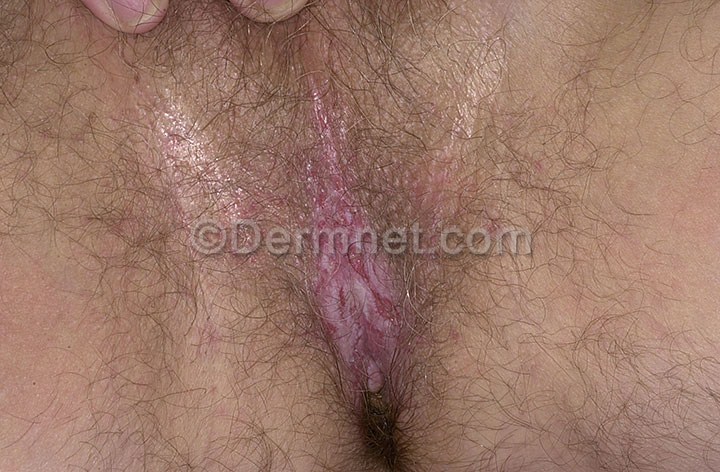
Disease: Eczema Photos